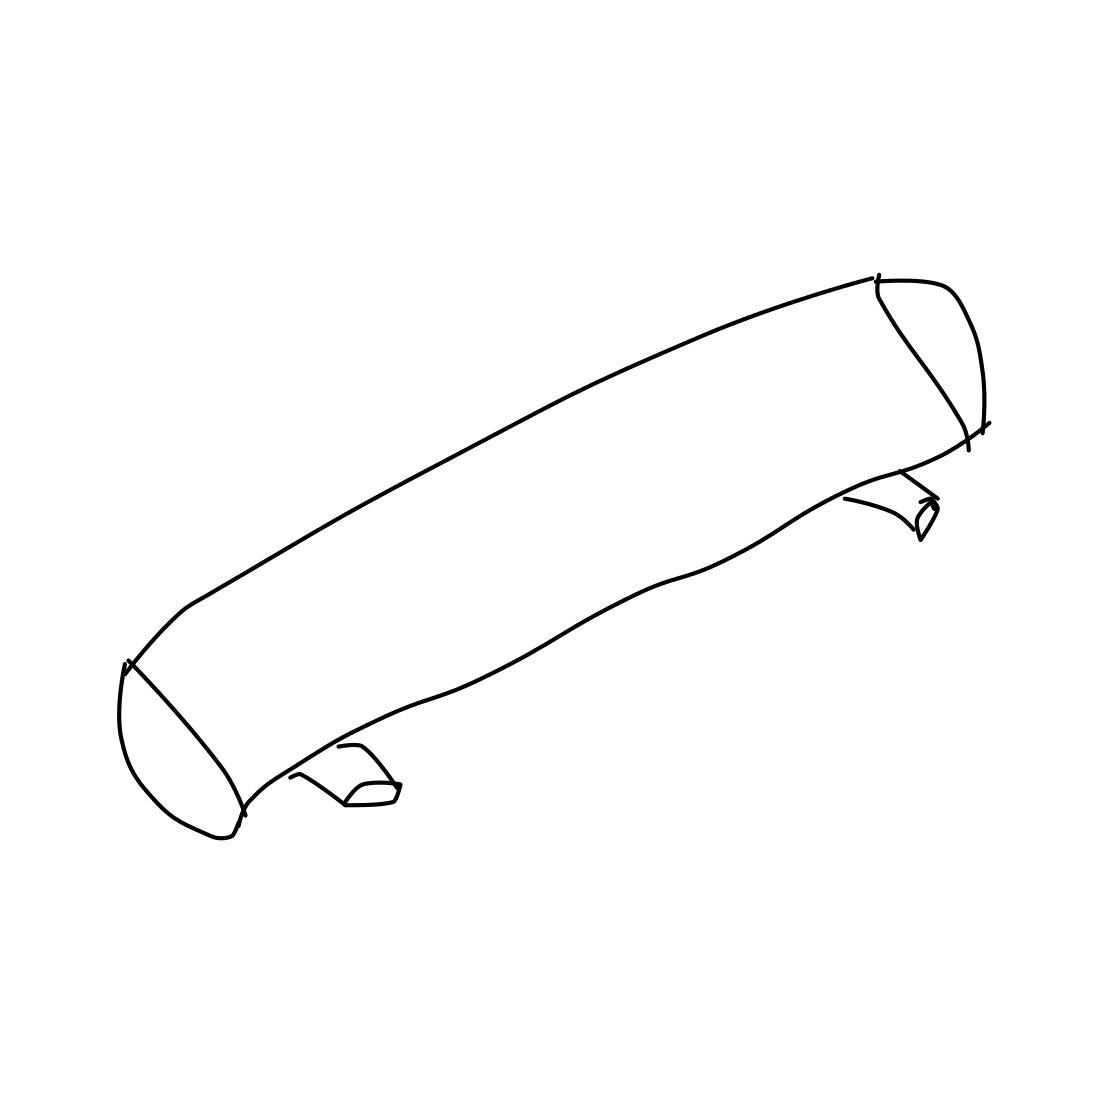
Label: skateboard